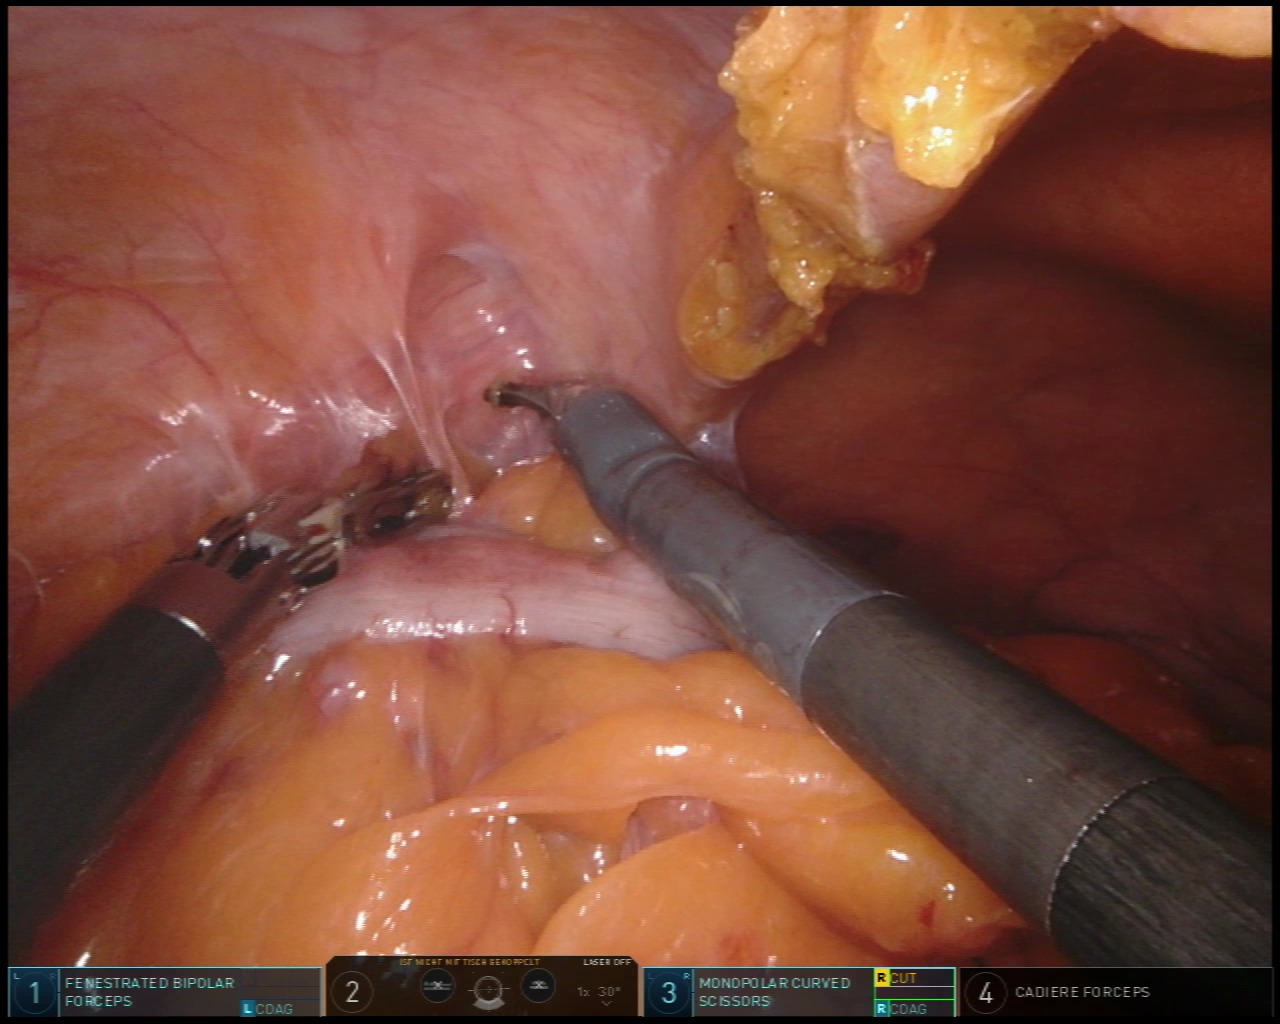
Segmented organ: abdominal_wall
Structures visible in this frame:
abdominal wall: yes
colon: yes
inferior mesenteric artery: no
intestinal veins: no
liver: no
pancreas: no
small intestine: no
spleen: no
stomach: no
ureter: no
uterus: no
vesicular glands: no